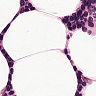
Metastatic tissue present: no